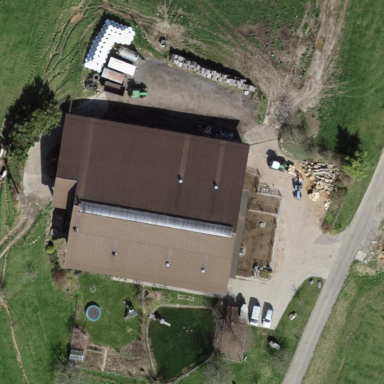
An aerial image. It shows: Farmyard area.